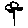
Label: flower